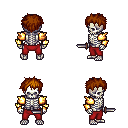
a pixel art fantasy rpg character, male body template, skeleton, gold arm armor, red pants, brunette bedhead hairstyle, dagger, four views (front, back, left, right), 2x2 character sprite sheet, small pixel art, hard edges, no anti-aliasing